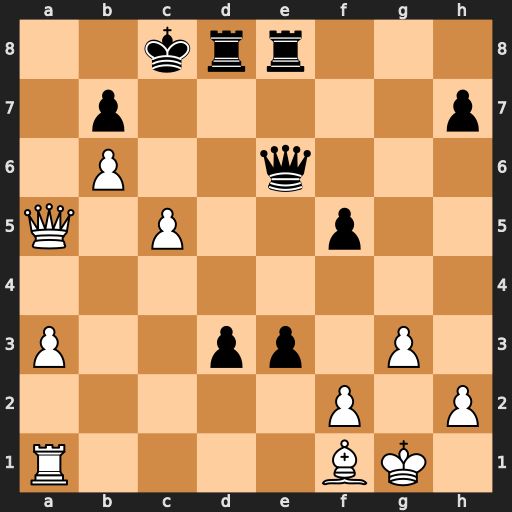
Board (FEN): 2krr3/1p5p/1P2q3/Q1P2p2/8/P2pp1P1/5P1P/R4BK1
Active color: w
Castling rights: -
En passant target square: -
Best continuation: Qa8+ Kd7 Qxb7#